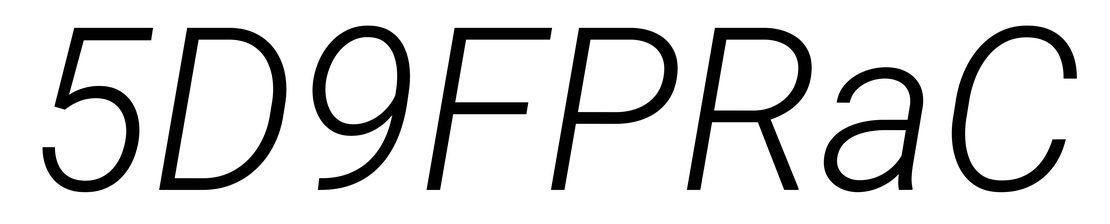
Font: Roboto-Italic_Light_Italic